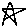
Label: star